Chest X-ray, AP view. Patient: 58 years old, sex M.
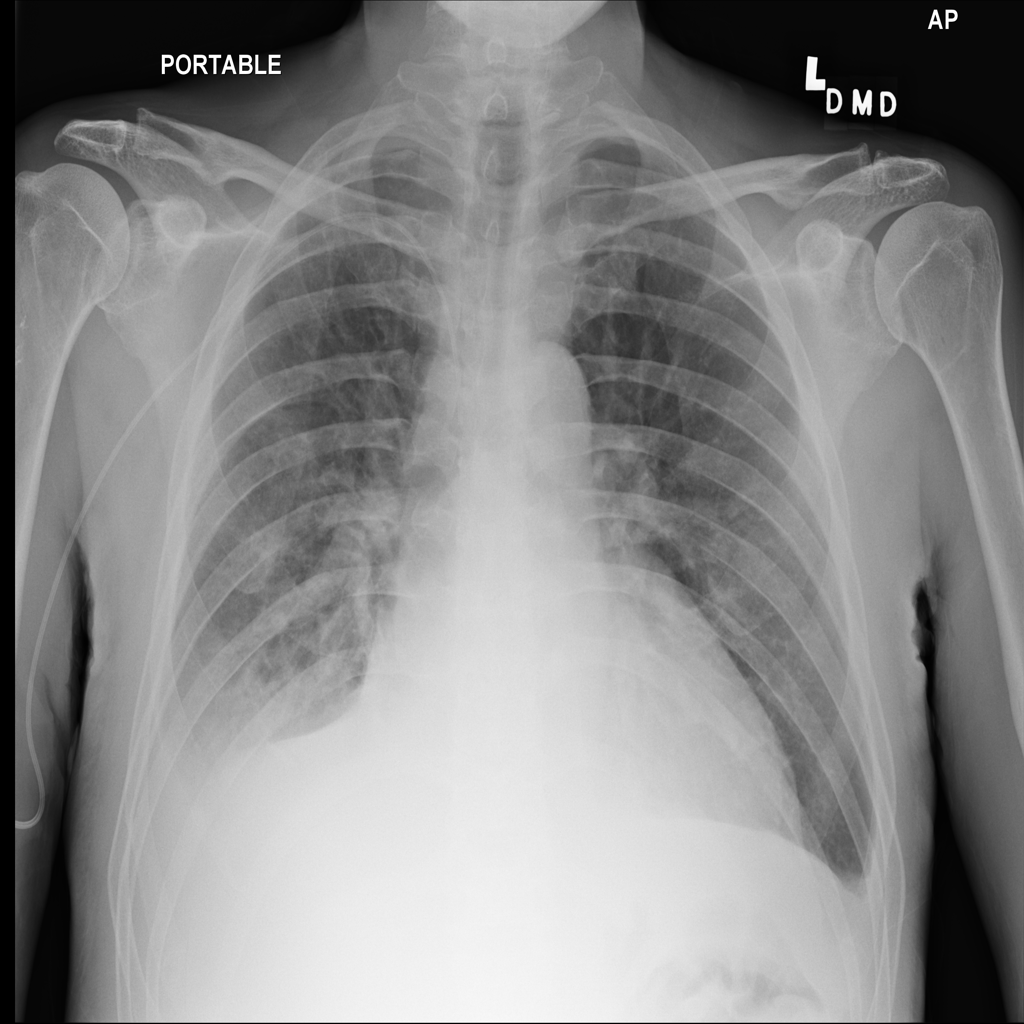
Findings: Effusion, Infiltration